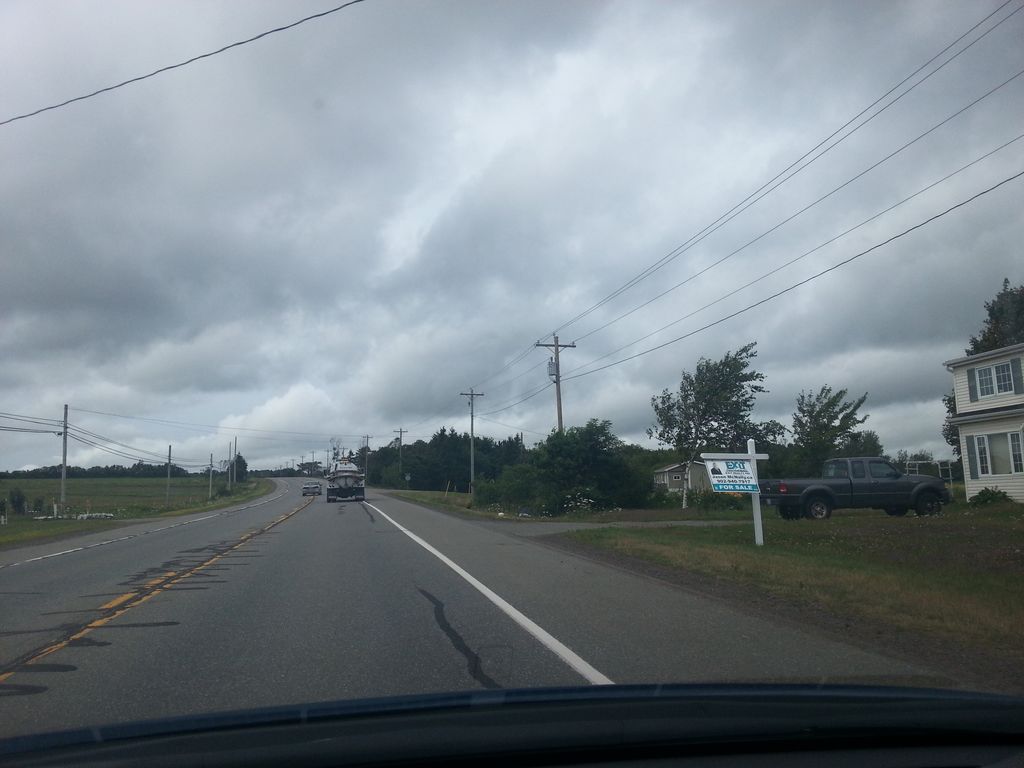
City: charlottetown